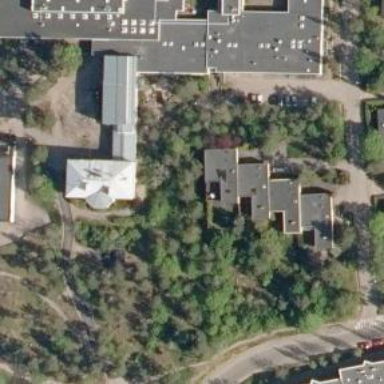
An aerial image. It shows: Terrace building.